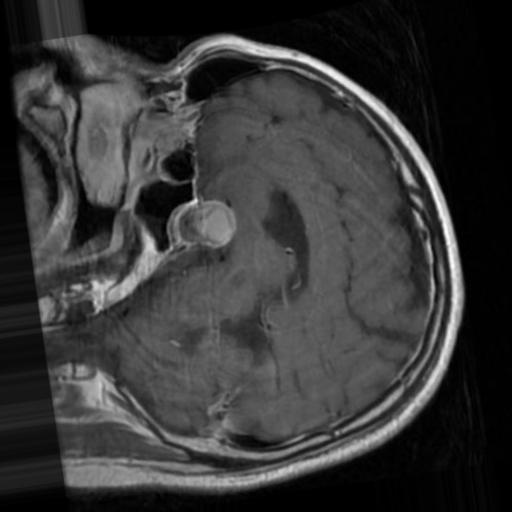
Label: brain_tumor